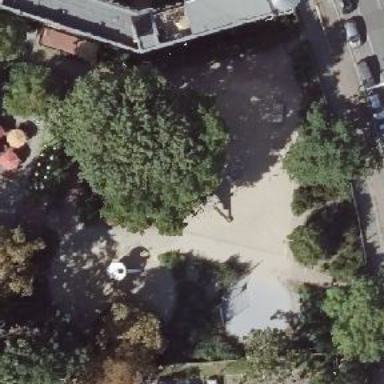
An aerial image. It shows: Playground area for leisure activities on the land.